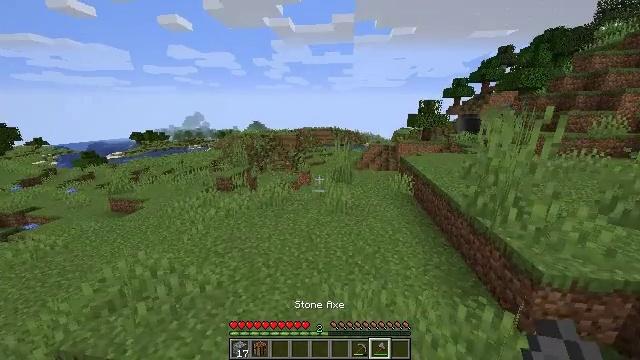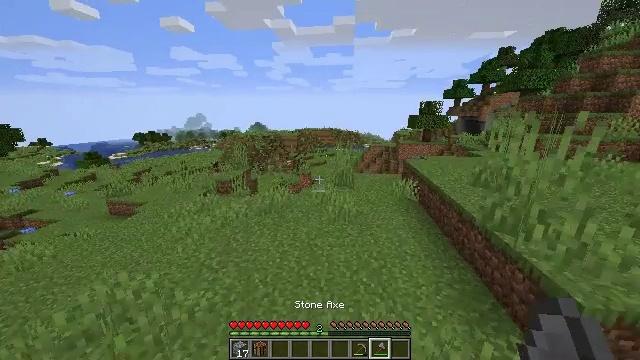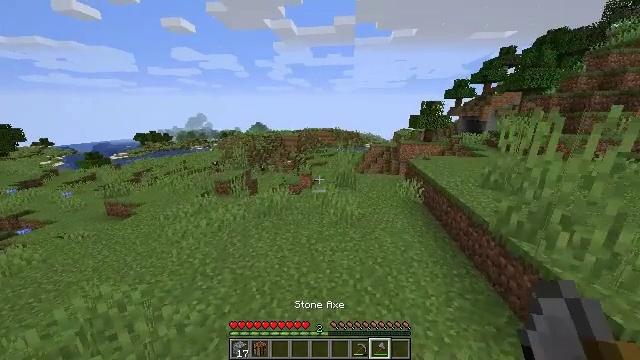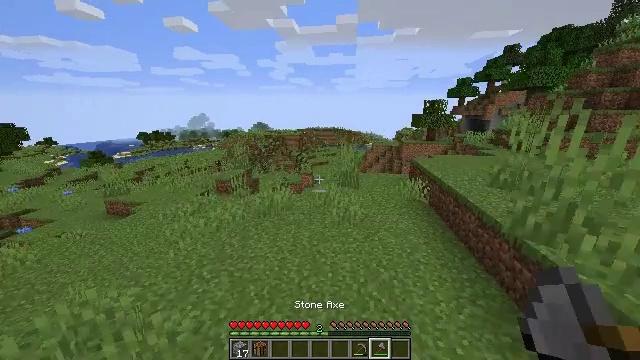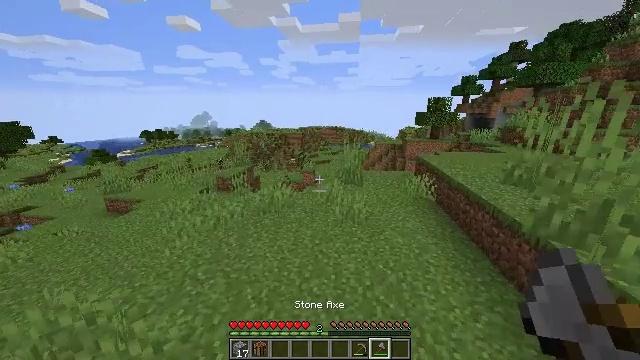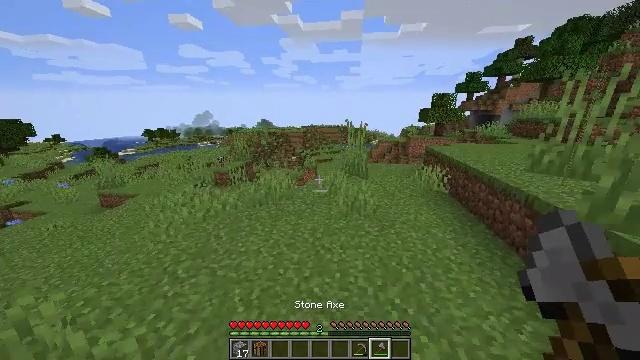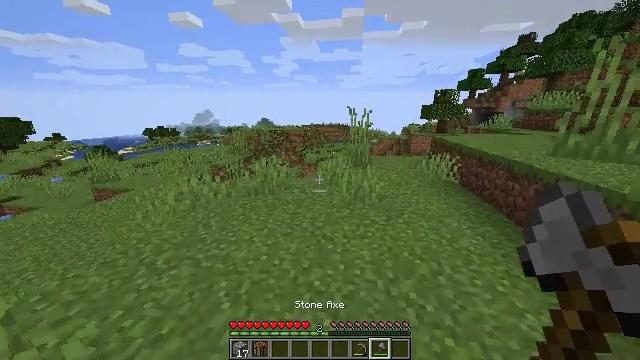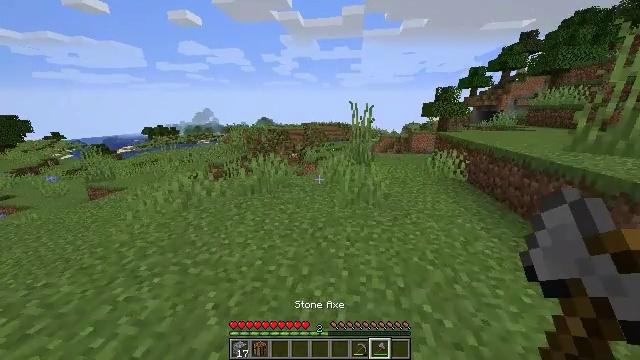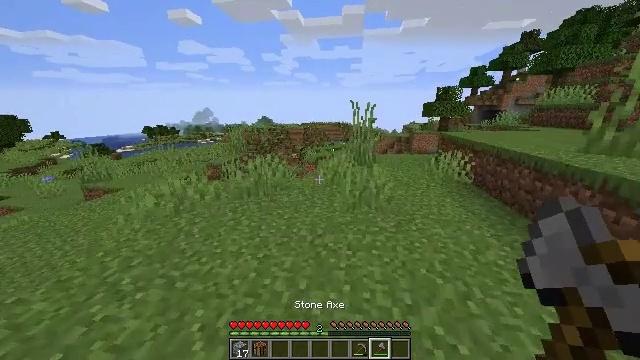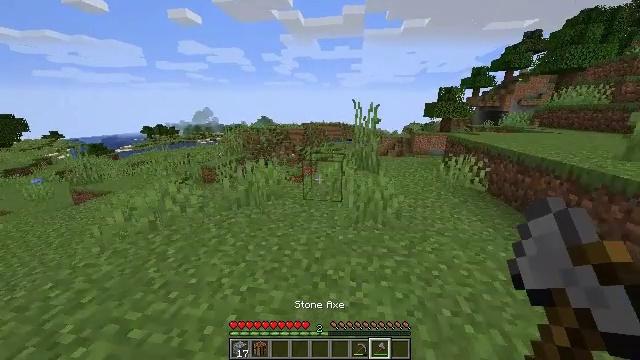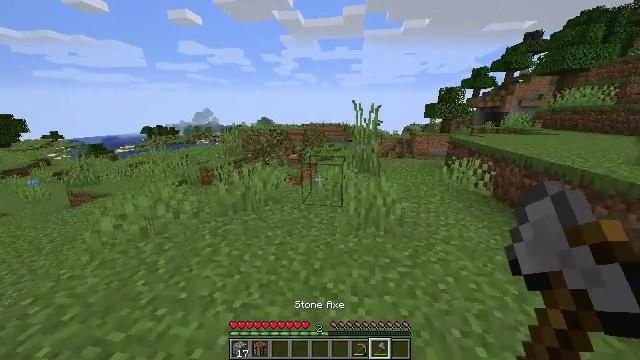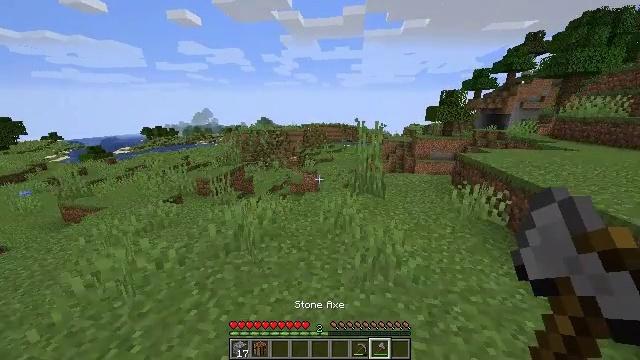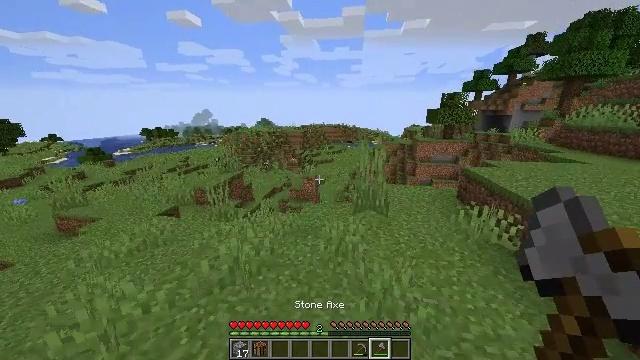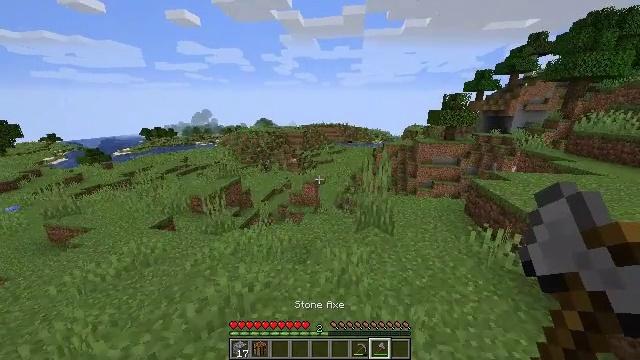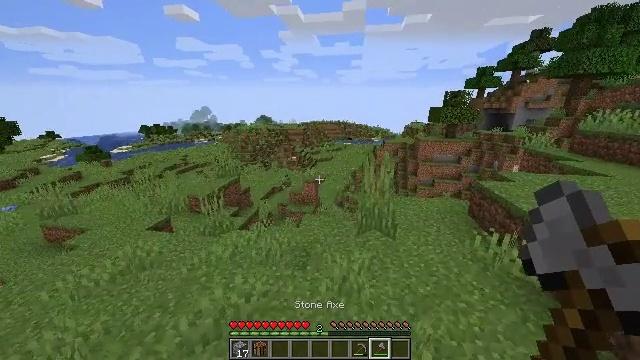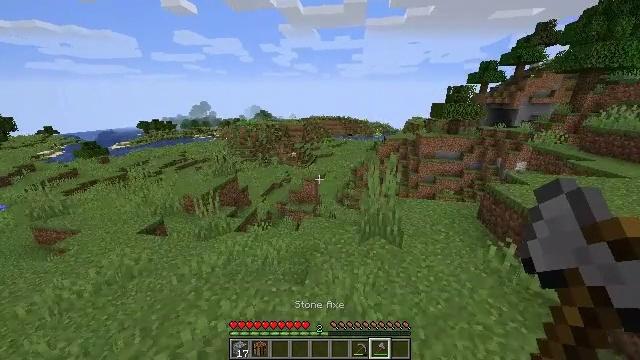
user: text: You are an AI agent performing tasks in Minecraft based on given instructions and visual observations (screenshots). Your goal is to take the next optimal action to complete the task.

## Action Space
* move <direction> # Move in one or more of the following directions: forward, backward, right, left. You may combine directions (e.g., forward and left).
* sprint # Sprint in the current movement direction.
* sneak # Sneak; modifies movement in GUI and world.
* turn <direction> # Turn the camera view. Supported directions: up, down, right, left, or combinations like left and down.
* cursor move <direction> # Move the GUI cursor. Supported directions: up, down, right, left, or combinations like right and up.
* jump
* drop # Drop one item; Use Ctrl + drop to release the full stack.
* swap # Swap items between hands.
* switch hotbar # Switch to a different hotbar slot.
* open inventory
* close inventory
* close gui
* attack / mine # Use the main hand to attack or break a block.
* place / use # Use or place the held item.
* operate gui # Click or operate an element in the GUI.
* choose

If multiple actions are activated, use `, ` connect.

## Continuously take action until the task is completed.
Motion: motion action
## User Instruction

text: Break the pink tulip to gather it.
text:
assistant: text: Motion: move forward
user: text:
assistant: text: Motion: move forward
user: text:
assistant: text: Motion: move forward
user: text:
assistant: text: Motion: move forward
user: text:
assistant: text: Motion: move forward
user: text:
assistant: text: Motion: move forward
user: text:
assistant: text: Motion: move forward, sprint
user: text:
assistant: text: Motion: move forward, sprint
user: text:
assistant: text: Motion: move forward, sprint
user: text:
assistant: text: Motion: move forward, sprint, jump
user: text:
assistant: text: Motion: move forward, sprint, jump
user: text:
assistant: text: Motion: move forward, sprint, jump
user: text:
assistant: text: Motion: move forward, sprint, jump
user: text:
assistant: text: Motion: move forward, sprint, jump
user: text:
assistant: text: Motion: move forward, sprint, turn down, jump
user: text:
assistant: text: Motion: move forward, sprint
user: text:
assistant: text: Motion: move forward, sprint
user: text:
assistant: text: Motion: move forward, sprint
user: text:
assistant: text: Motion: move forward, sprint
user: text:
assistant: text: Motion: move forward, sprint
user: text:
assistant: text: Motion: move forward, sprint, turn down
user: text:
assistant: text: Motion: move forward, sprint, turn right and down
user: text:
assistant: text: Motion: move forward and move right, sprint
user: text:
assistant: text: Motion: move forward and move right, sprint
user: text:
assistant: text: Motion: move forward and move right, sprint
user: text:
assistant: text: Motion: move forward and move right, sprint
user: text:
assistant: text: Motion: move forward and move right, sprint
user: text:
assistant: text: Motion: move forward, sprint
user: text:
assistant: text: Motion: move forward, sprint
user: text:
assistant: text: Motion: move forward, sprint